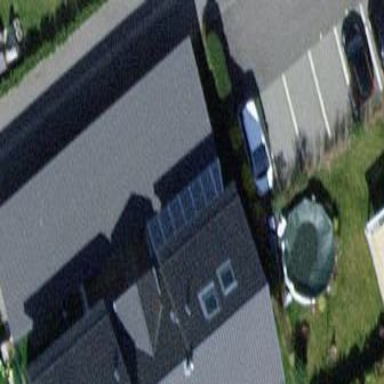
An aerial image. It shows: View of roof of building.